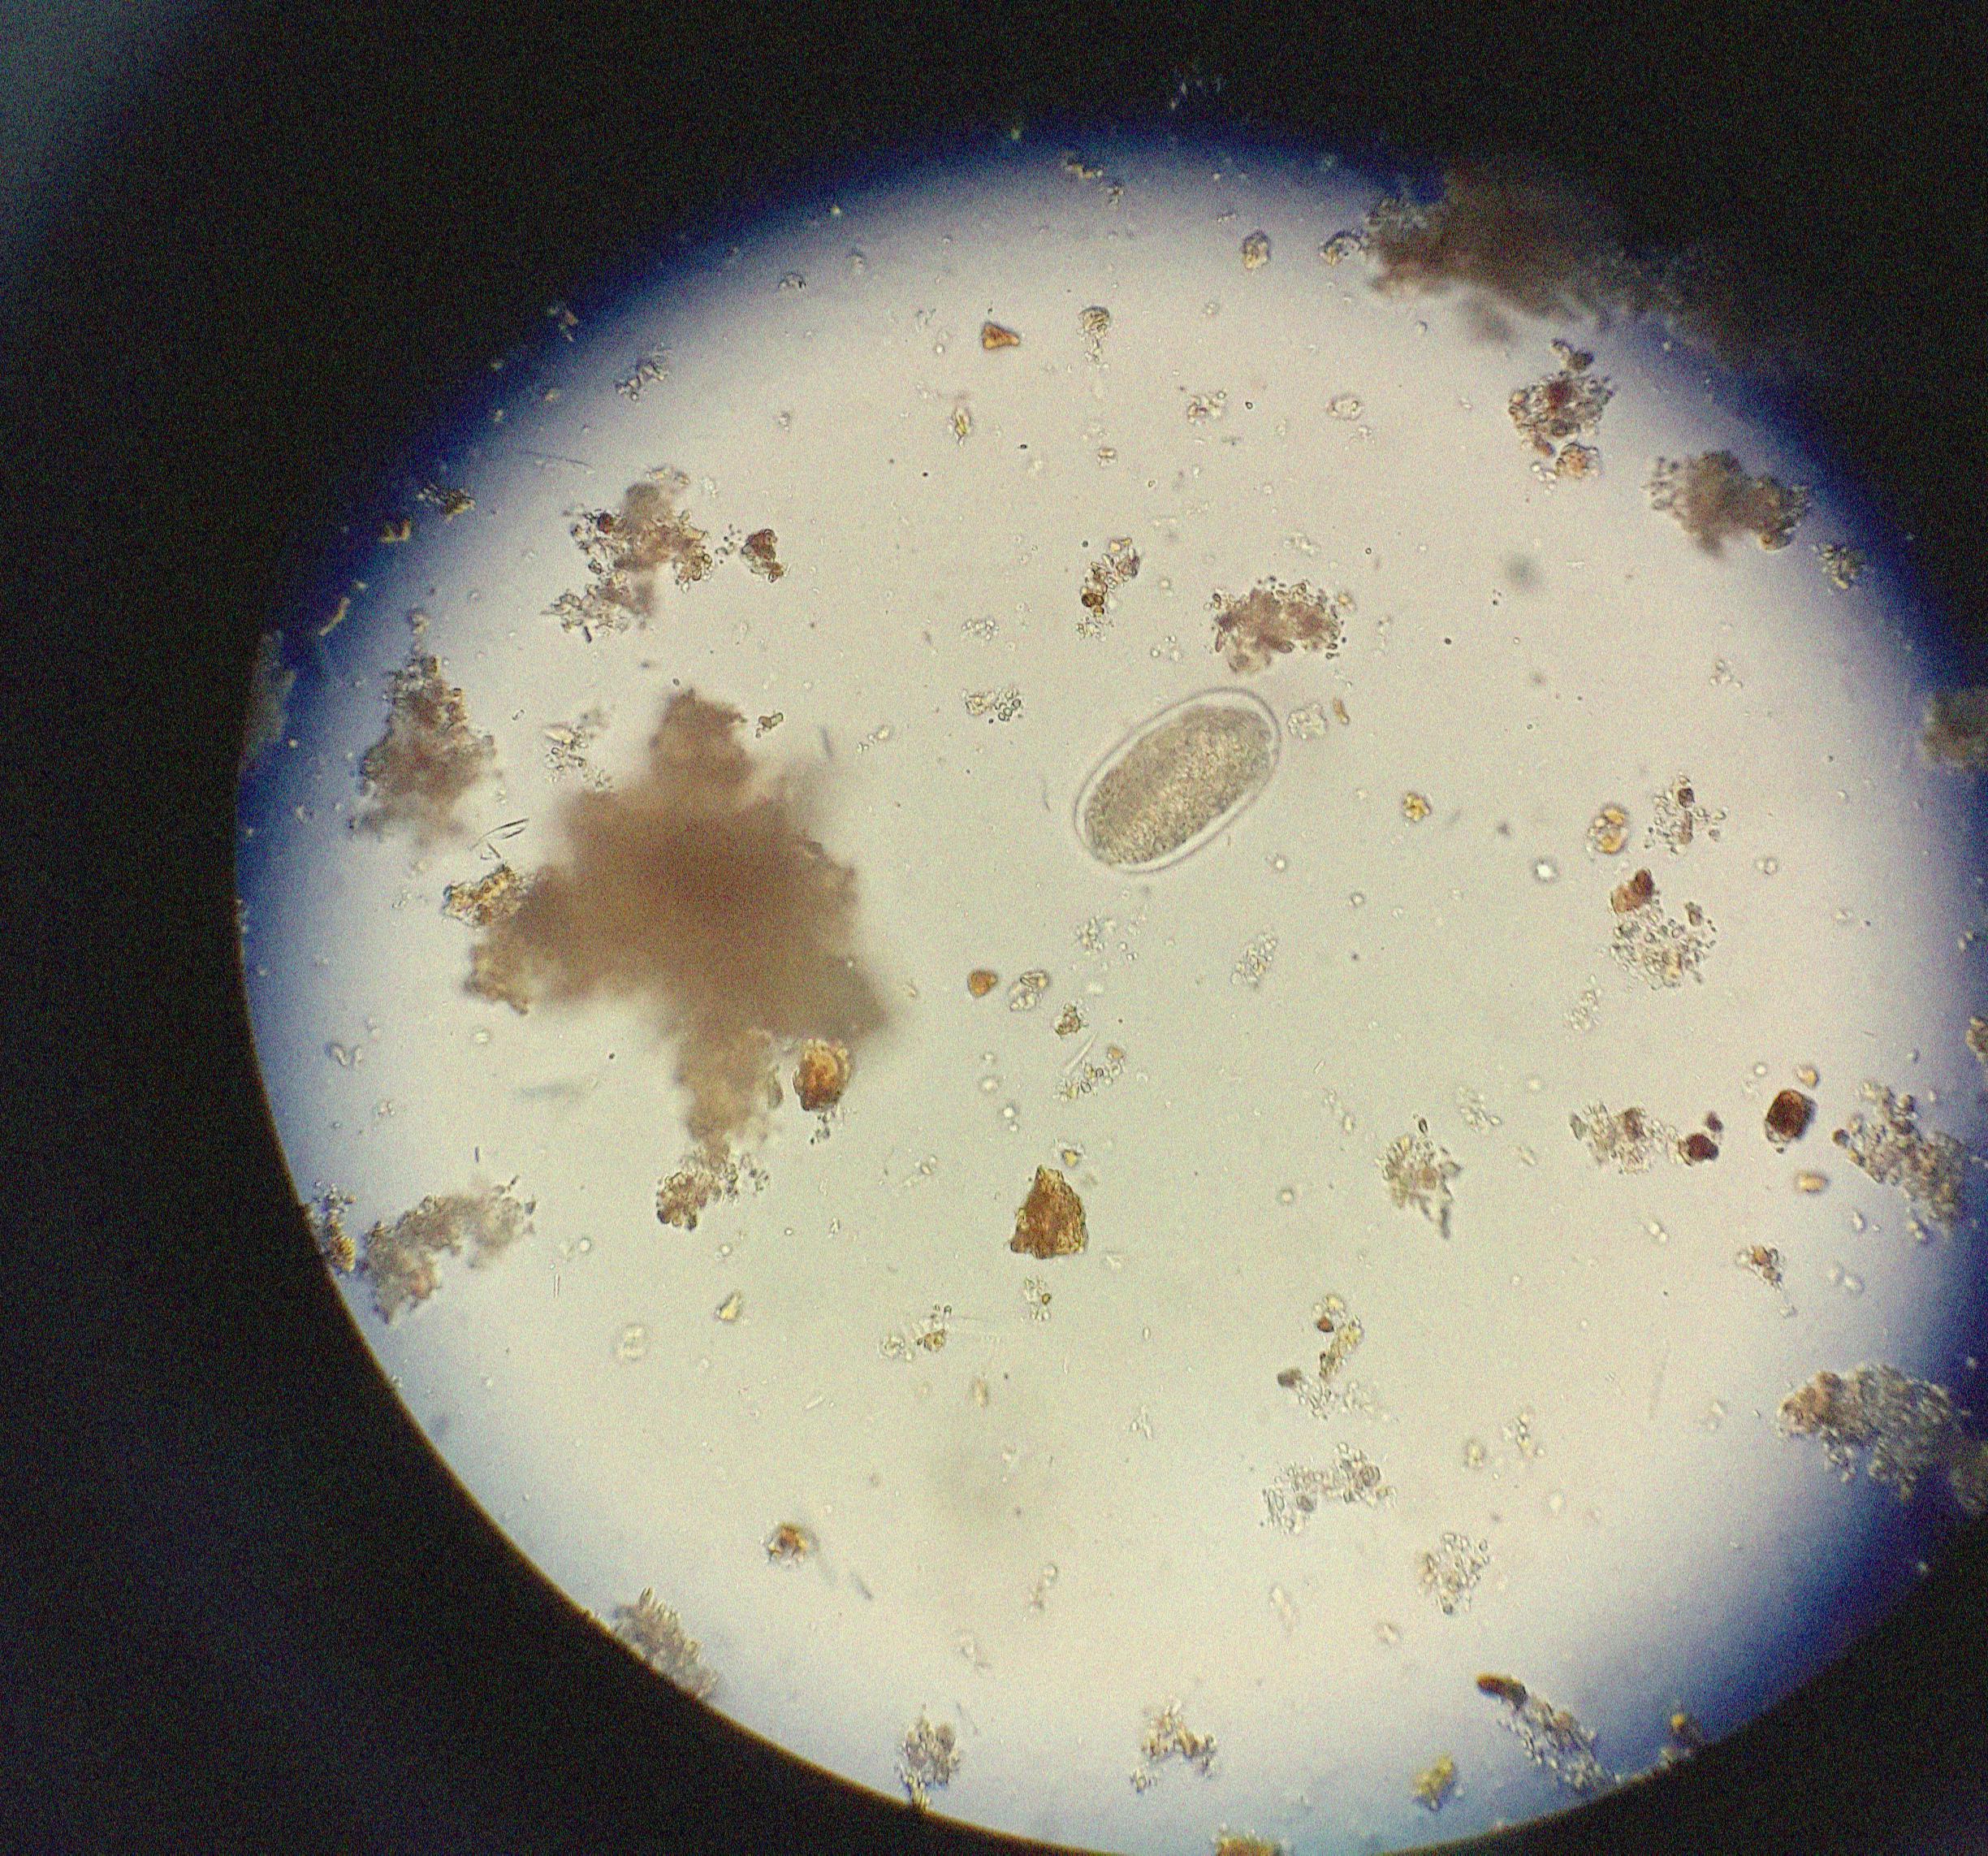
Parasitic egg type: Hookworm egg